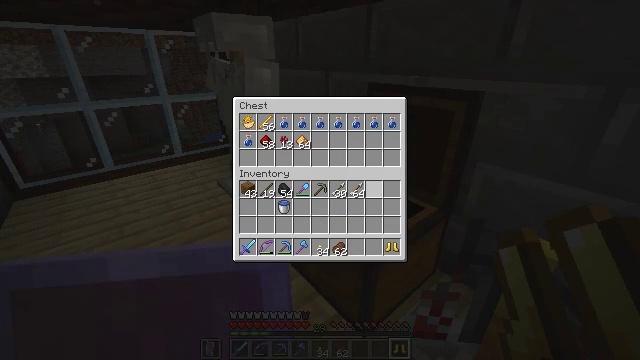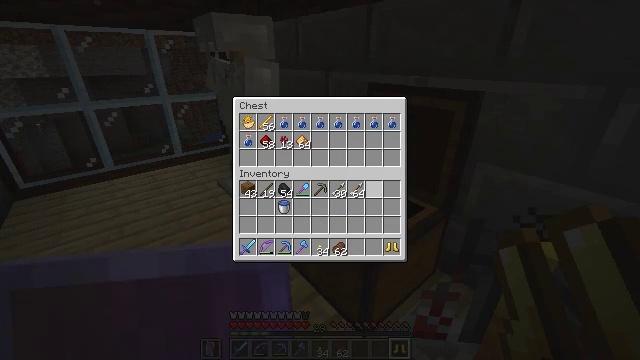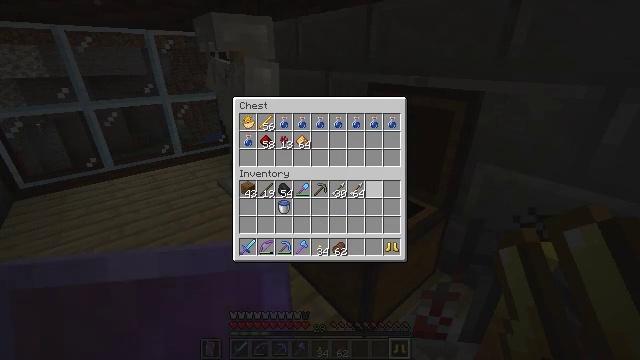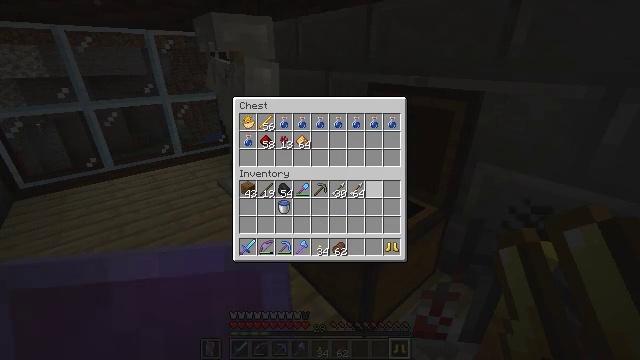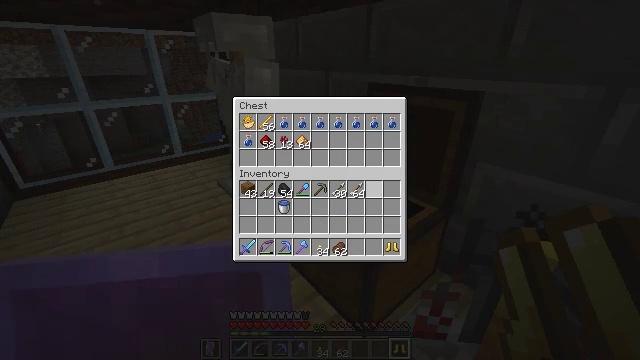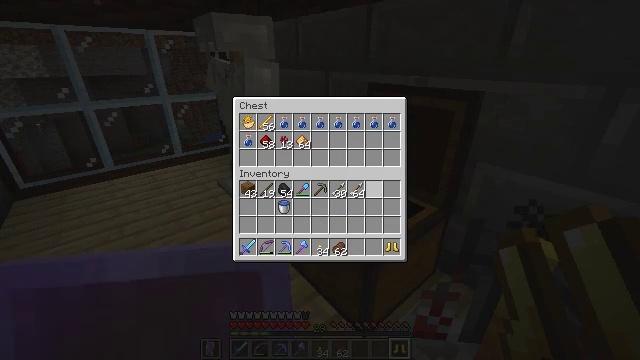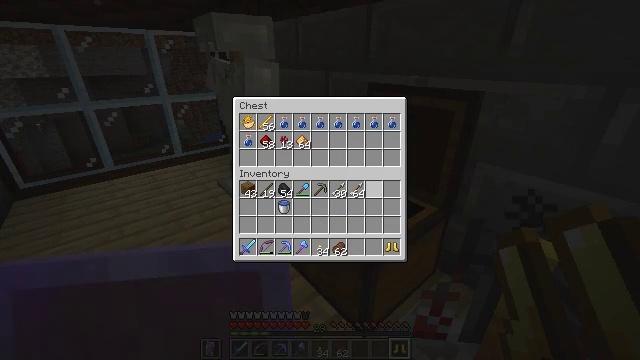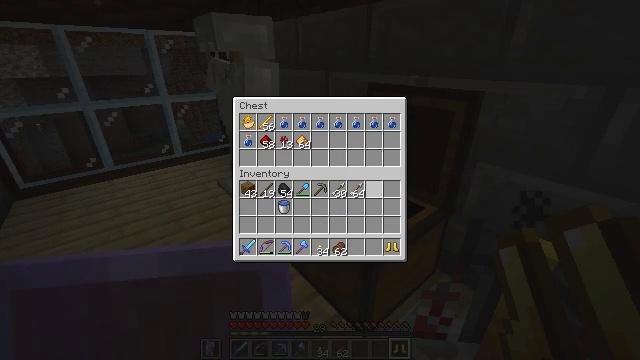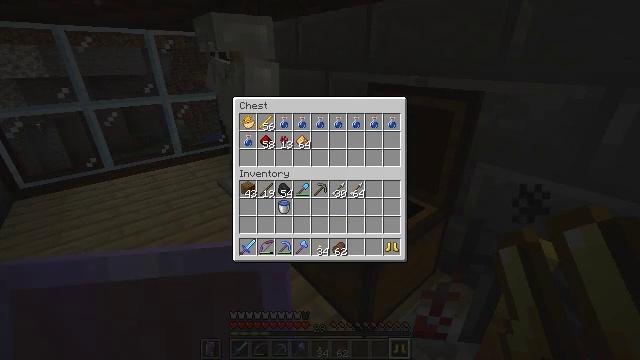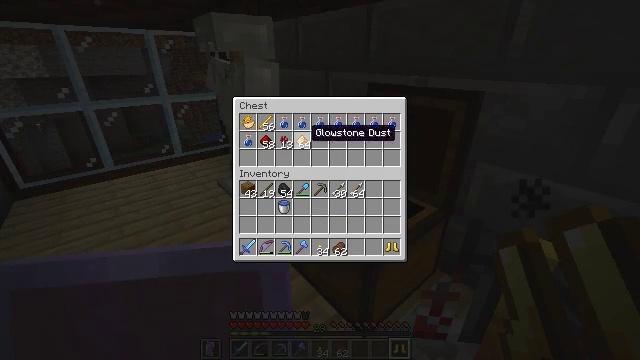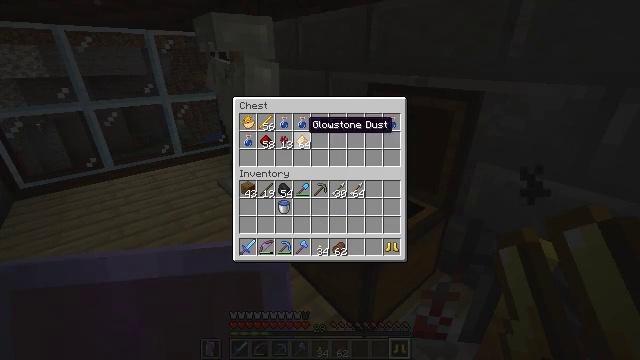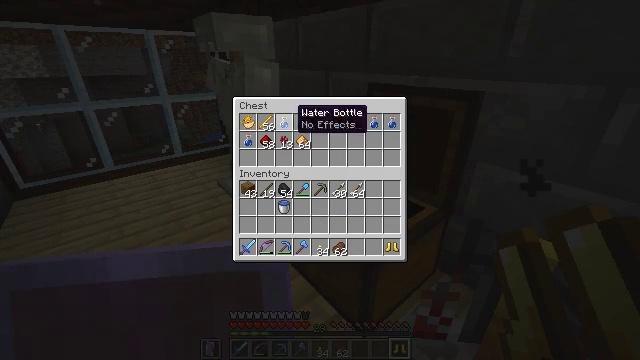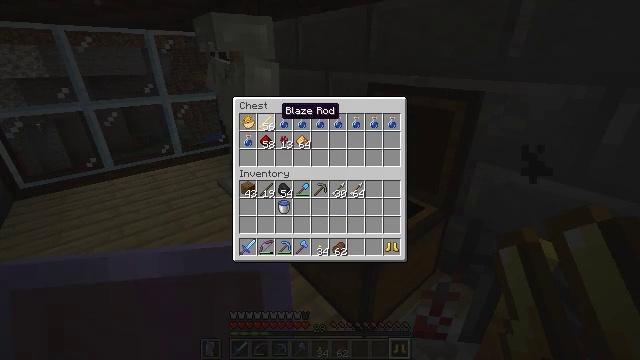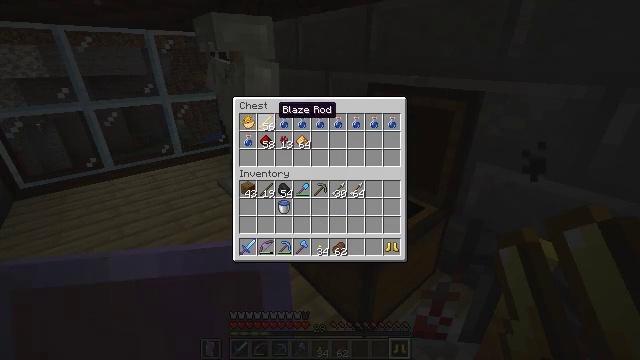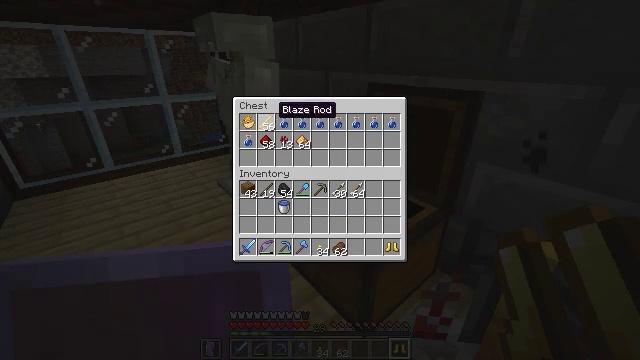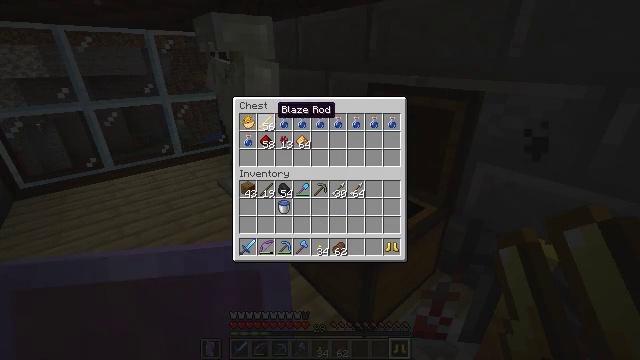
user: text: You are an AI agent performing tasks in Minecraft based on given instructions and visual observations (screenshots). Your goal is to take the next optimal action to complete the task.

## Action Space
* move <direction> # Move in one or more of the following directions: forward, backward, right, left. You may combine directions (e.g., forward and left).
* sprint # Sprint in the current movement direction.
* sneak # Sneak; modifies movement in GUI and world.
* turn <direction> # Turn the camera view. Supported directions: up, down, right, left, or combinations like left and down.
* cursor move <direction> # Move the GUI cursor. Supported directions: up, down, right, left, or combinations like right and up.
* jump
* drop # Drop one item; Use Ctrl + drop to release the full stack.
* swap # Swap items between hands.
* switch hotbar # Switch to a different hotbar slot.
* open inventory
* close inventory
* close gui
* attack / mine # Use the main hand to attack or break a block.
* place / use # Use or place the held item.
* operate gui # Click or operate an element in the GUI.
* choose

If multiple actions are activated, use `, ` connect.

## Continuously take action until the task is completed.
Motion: motion action
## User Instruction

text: Create blaze powder from blaze rods.
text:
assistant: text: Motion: no_op
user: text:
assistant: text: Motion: no_op
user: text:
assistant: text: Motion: no_op
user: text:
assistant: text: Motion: no_op
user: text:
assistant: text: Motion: no_op
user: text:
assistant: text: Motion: no_op
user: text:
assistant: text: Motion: no_op
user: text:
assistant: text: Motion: cursor move left and up
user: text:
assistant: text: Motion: cursor move left and up
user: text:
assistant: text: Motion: cursor move up
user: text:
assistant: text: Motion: cursor move left and up
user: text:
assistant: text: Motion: cursor move left
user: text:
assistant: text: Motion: no_op
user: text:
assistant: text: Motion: no_op
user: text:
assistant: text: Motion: no_op
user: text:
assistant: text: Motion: no_op
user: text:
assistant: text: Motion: no_op
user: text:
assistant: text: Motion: no_op
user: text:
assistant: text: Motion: operate gui
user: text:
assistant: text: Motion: operate gui
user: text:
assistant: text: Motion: no_op
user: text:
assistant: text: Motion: cursor move right and down
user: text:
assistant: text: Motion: cursor move right and down
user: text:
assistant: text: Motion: cursor move down
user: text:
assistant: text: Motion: no_op
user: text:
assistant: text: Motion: no_op
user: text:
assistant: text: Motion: no_op
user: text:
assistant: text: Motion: choose
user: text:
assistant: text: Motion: choose
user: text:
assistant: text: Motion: no_op